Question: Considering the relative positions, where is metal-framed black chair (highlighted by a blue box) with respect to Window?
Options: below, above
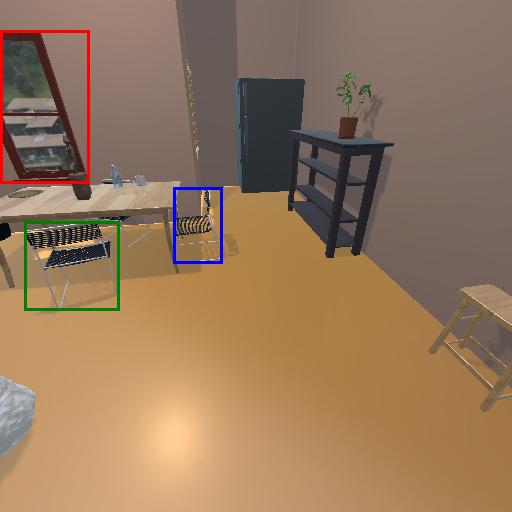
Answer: below